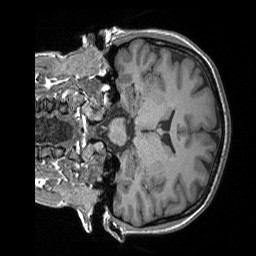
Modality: T1w
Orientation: coronal
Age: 27
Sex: female
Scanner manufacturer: siemens
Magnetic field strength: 3 T
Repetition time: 1.56 s
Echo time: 0.00207 s